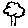
Label: tree